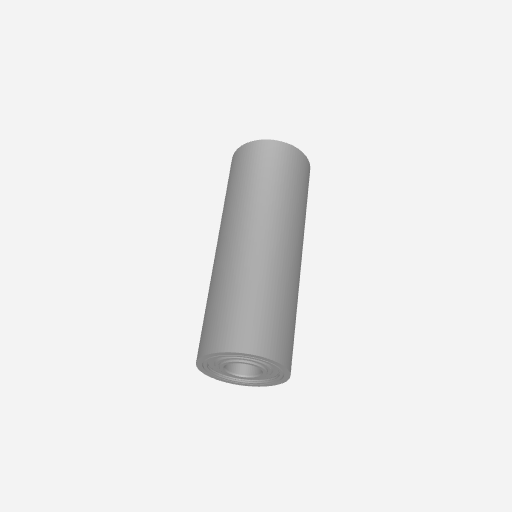
Part: DualLinearBearing6ID